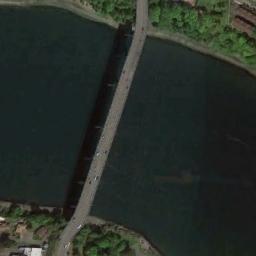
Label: bridge